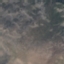
Label: HerbaceousVegetation